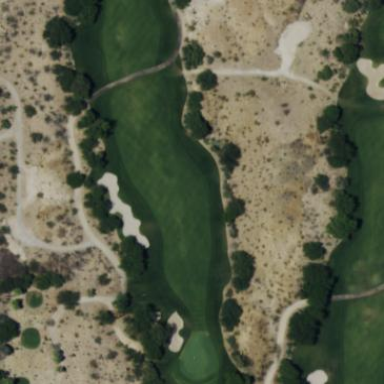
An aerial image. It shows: Rough area on grassy golf course.